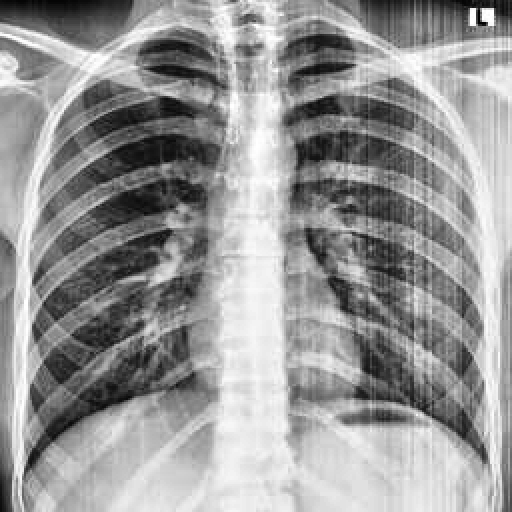
Finding: NORMAL